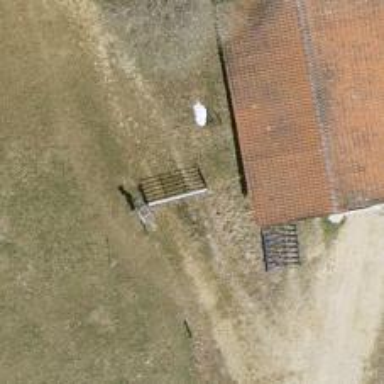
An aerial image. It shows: Gate.